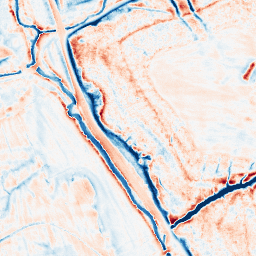
Category: edge_preserving
Decomposition family: anisotropic_diffusion
Decomposition parameters: iterations: 50
kappa: 30
gamma: 0.15
Upsampling method: quintic
Upsampling parameters: scale: 8
Upsampling scale: 8